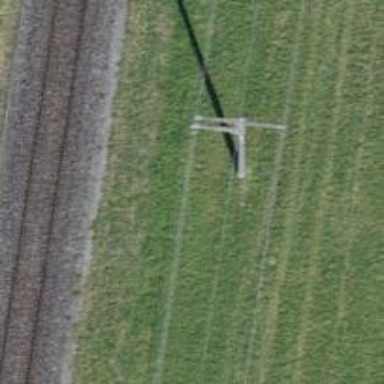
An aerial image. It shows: Power line is depicted.